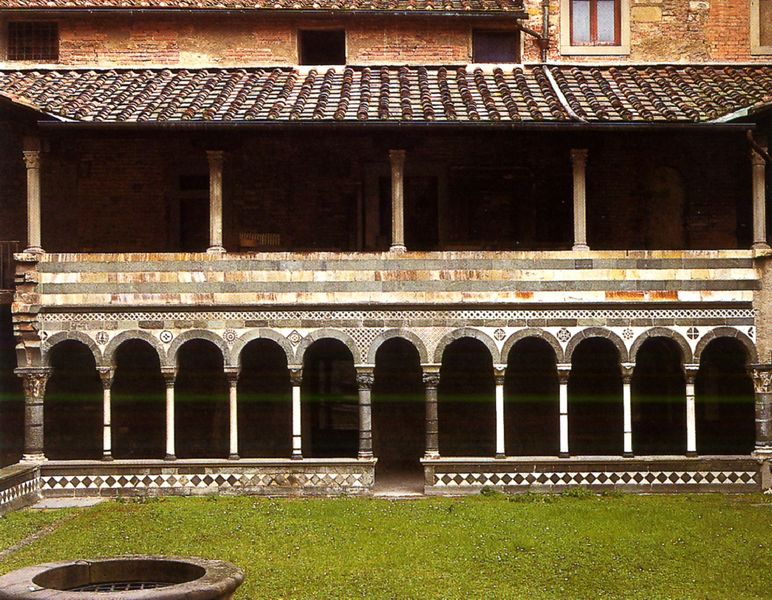
Titel: Kreuzgang des Doms Santo Stefano in Prato (Toskana)
Standort: Prato (EU - I - Toskana)
Schlagwörter: schatten, weiß, grün, ausschnitt, braun, bunt, fenster, marmor, säule, säulen, dach, gebäude, gras, rasen, rot, wiese, ornament, wand, architektur, stein, steine, gitter, renaissance, brunnen, dachziegel, garten, balkon, spanien, italien, mauer, ziegel, hof, rand, detail, durchgang, galerie, foto, bögen, eingang, fugen, gang, arkade, innenhof, loggia, kloster, stockwerk, balustrade, fliesen, mosaik, kapitell, rauten, sims, romanik, etagen, rinne, kreuzgang, etage, teil, inkrustationen, klosterhof, zeigeldach